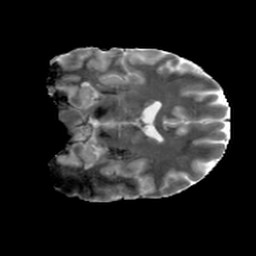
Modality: MD
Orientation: coronal
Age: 29
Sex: male
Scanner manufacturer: siemens
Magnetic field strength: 6.98 T
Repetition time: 7.776 s
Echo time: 0.076 s